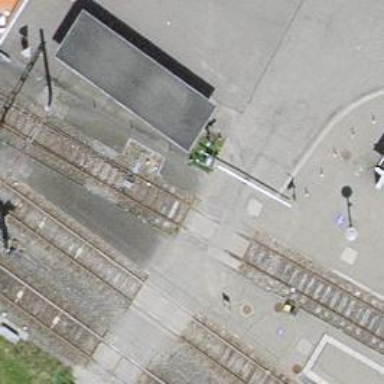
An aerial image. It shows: Railway level crossing.